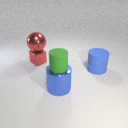
small red metal cube behind large blue rubber cylinder